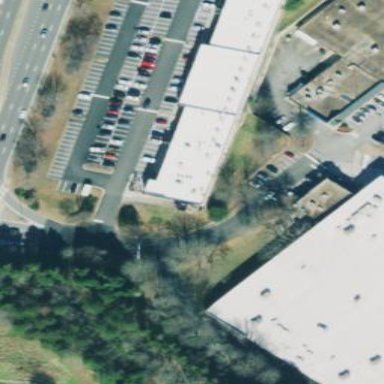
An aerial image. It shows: Retail building.